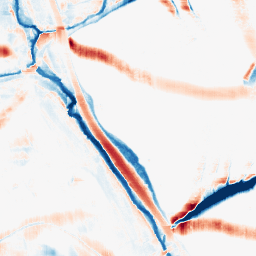
Category: morphological
Decomposition family: morphological_rect
Decomposition parameters: operation: average
width: 20
height: 20
Upsampling method: bspline
Upsampling parameters: scale: 4
Upsampling scale: 4